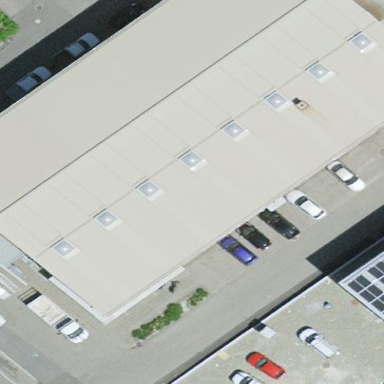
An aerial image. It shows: Building.